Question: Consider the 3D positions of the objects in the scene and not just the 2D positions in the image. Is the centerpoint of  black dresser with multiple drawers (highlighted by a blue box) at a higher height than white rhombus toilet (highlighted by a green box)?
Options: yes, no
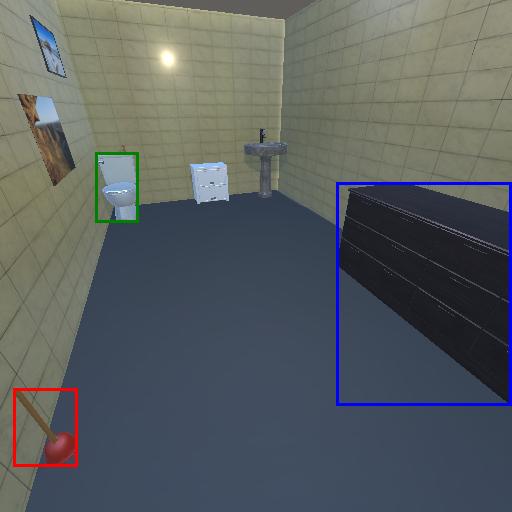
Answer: yes